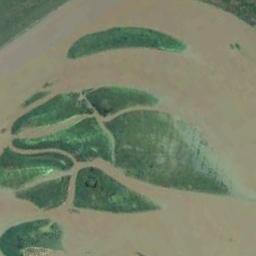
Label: island